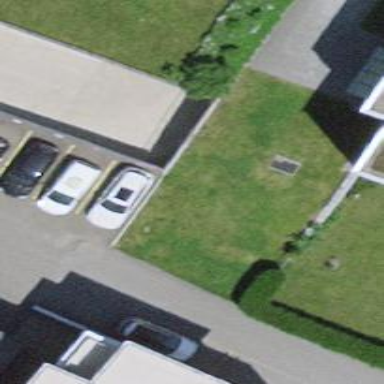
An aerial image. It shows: Parking entrance.